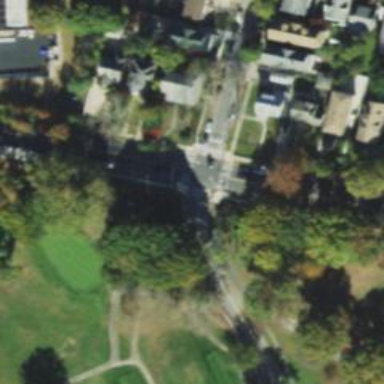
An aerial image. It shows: Pedestrian footway with zebra crossing.